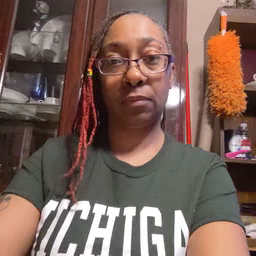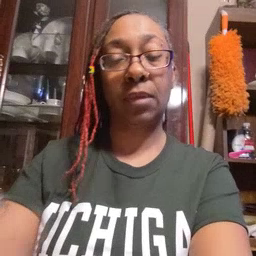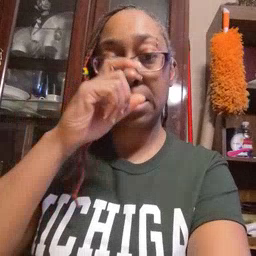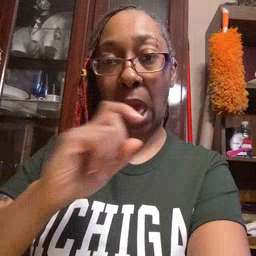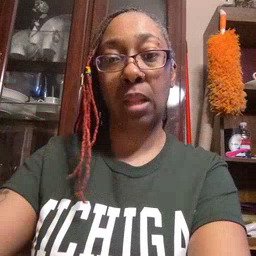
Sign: doll